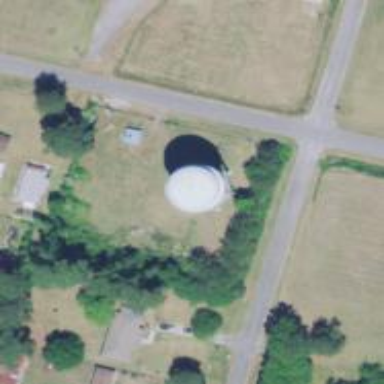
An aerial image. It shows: Water tower that is man-made.